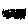
Label: zigzag